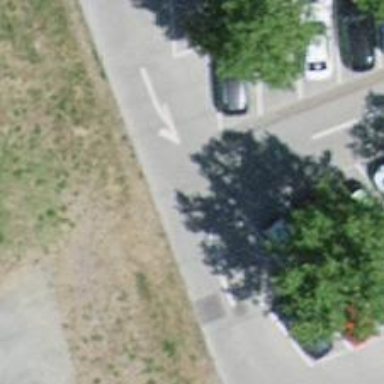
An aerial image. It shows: Asphalt parking aisle road for service vehicles.